Question: I would like to free transform an Android image. I have gotten comfortable using a matrix to skew a bitmap see below (just imagine the red shape is replaced with a bitmap or jpeg image):

What I want to do is be able to free transform the image. So for example only move 1 corner and have the other corners stay in the same location. What is an effective way of doing that?
Is there some sort of matrix math that I would need to do to do this?
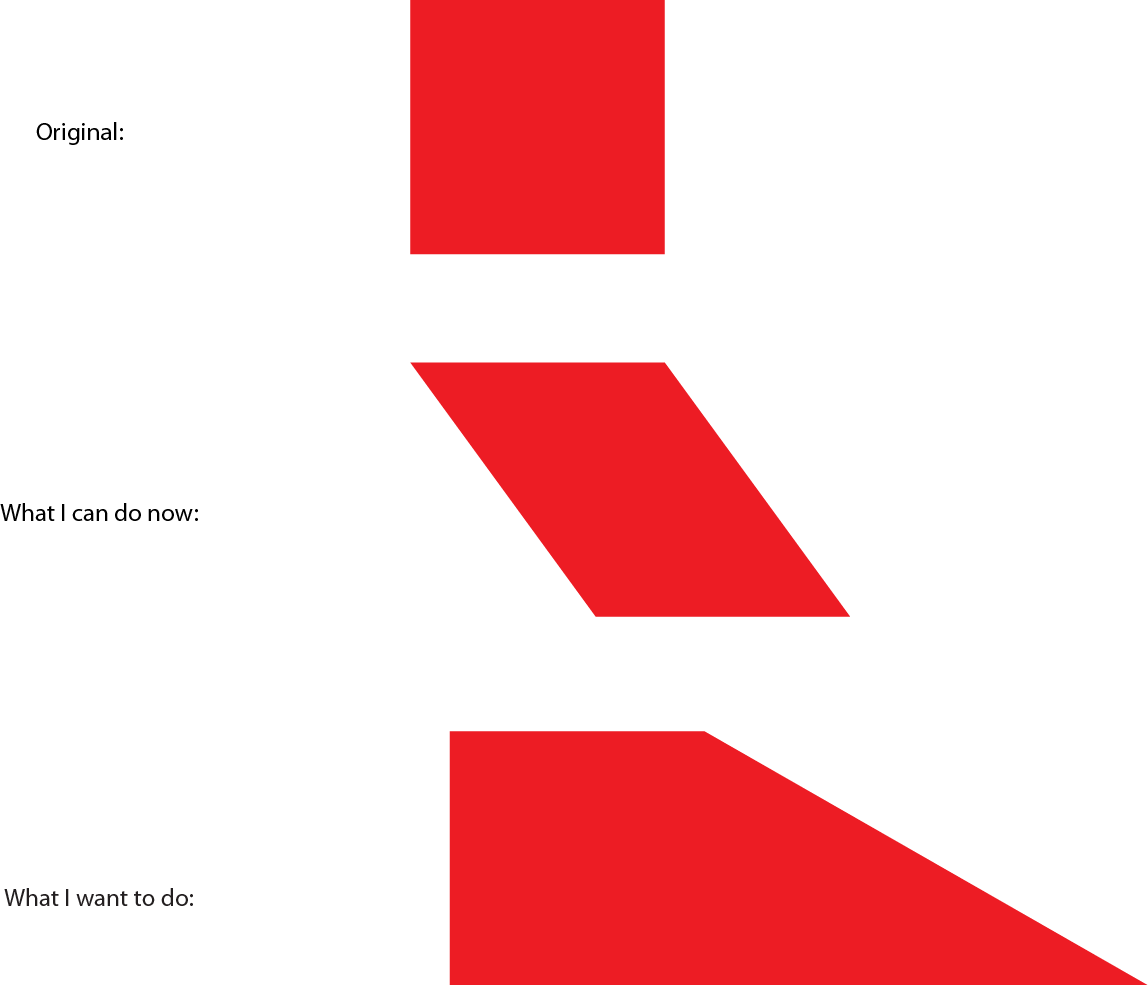
Answer: <URL>
matrix.setpolytopoly addresses this issue. Above is a link that I found to it.